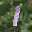
Label: 1